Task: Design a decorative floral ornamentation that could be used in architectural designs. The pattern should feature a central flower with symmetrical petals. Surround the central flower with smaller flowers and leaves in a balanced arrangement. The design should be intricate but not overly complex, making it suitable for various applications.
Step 1301:
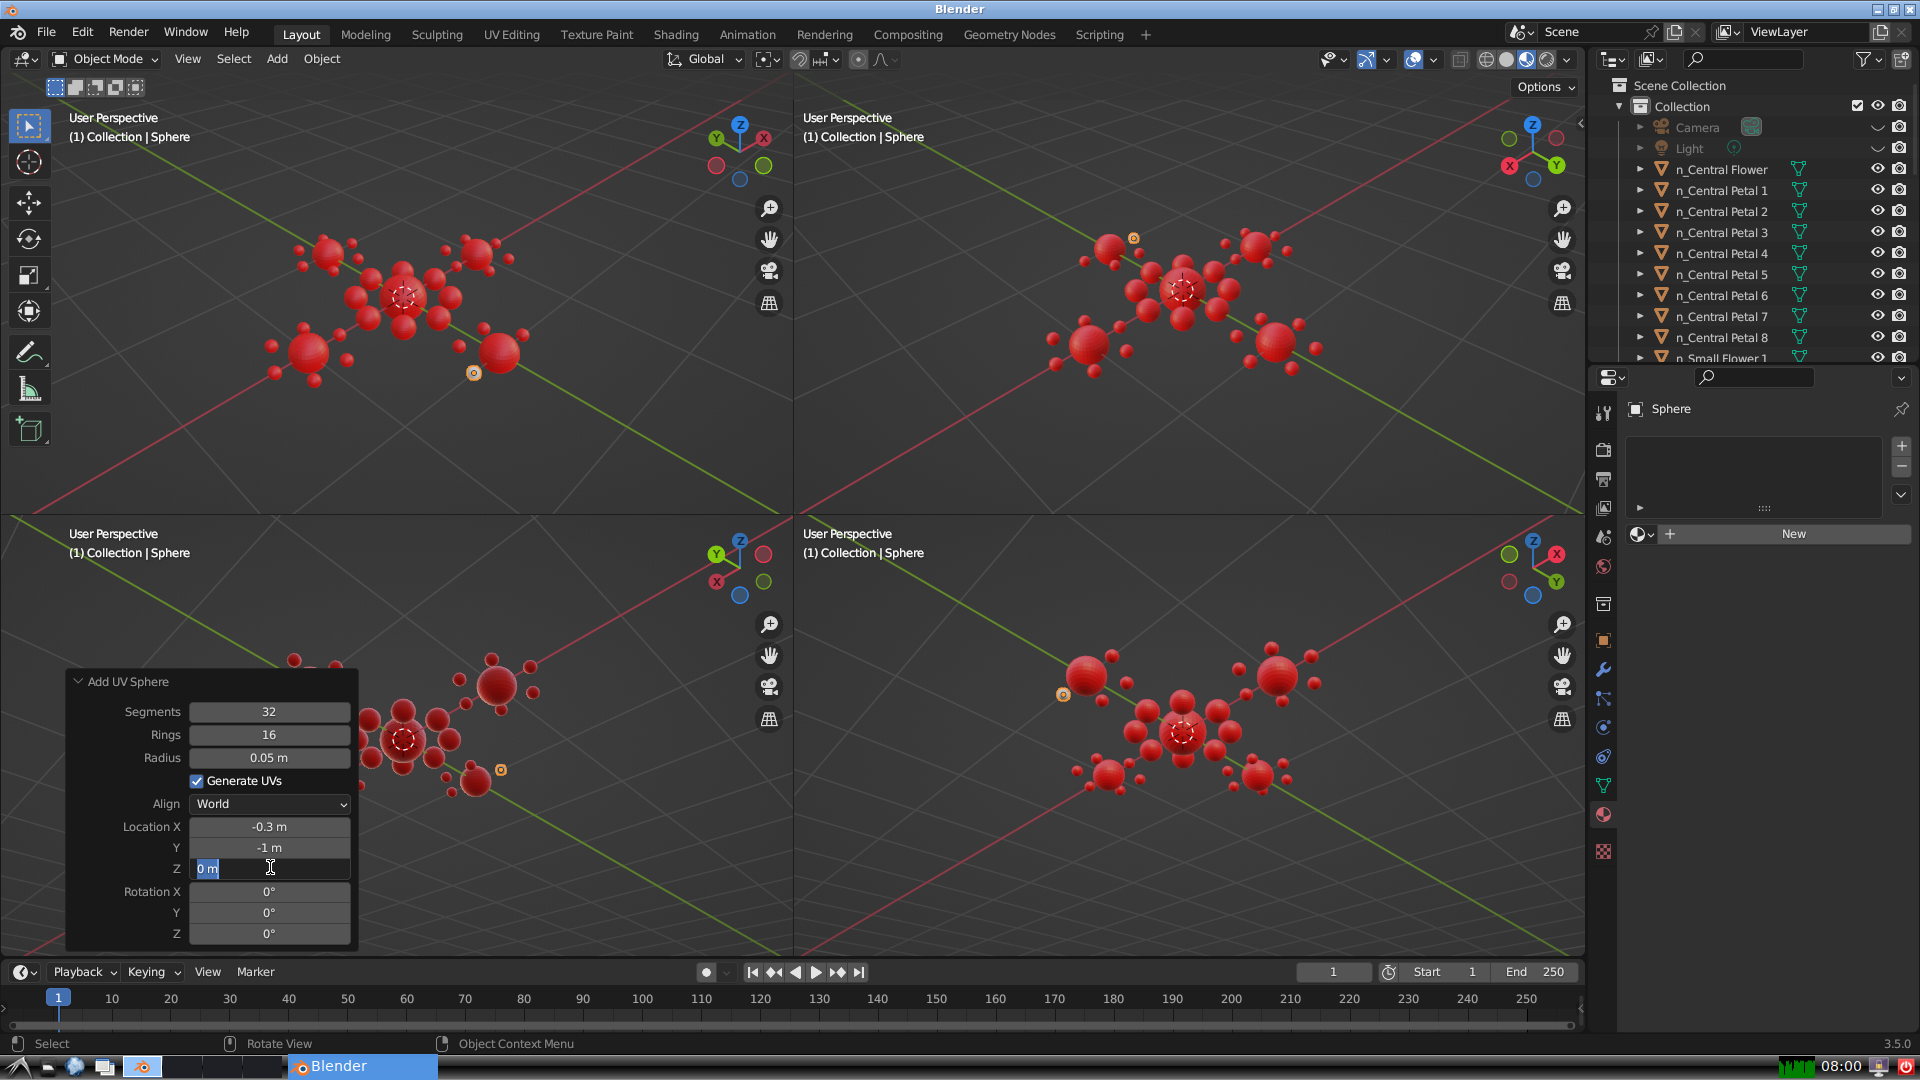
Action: input_text: 0.0